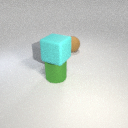
large cyan rubber cube above large green metal cylinder